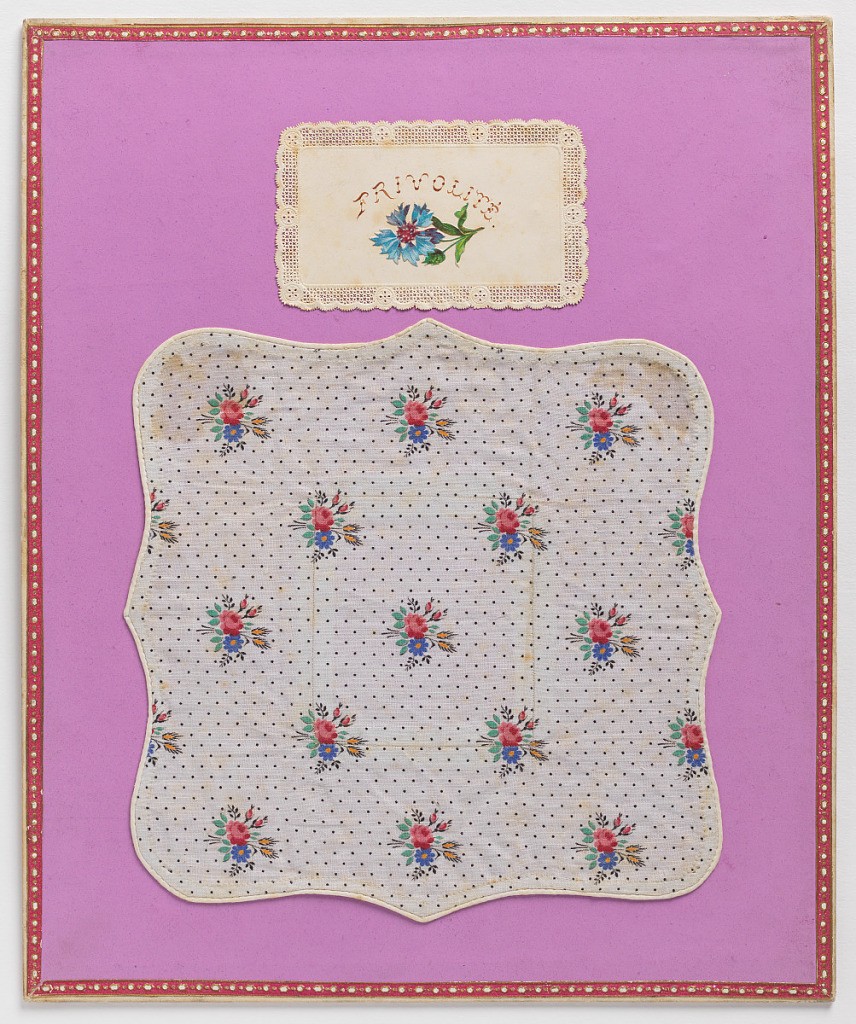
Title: Sewing sample
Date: late 19th century
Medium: Cotton
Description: Sample of printed cotton-little rose cluster-with shaped edges; finished with piping; patch in center.